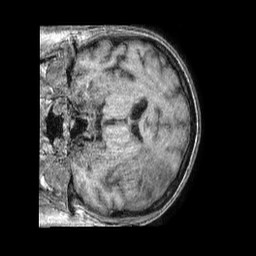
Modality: T1w
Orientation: coronal
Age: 53
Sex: male
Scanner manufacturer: philips
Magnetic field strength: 1.5 T
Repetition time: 0.007792 s
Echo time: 0.003564 s